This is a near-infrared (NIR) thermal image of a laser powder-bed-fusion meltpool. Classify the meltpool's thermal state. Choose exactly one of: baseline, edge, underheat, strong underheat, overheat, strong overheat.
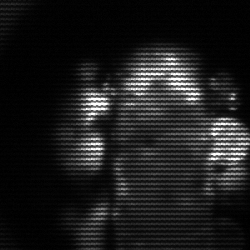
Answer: strong underheat